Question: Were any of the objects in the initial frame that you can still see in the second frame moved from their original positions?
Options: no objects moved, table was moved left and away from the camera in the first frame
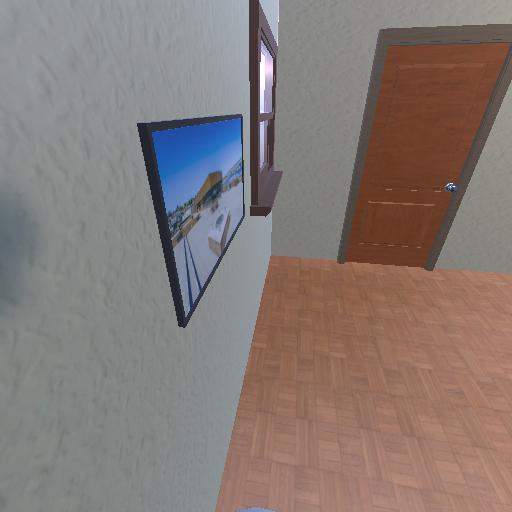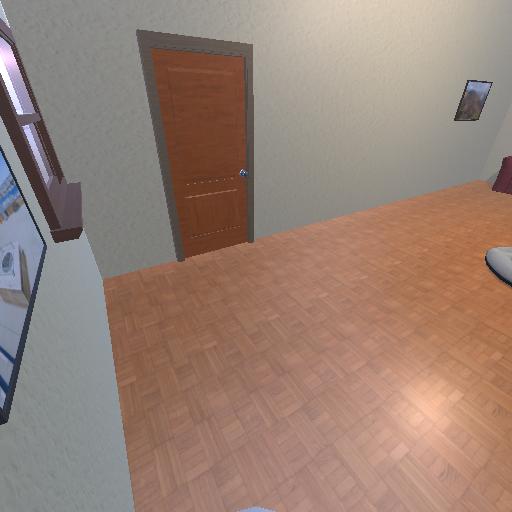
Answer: no objects moved